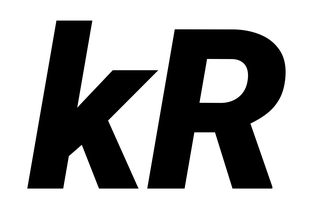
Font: Roboto-Italic_Black_Italic